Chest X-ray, PA view. Patient: 40 years old, sex M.
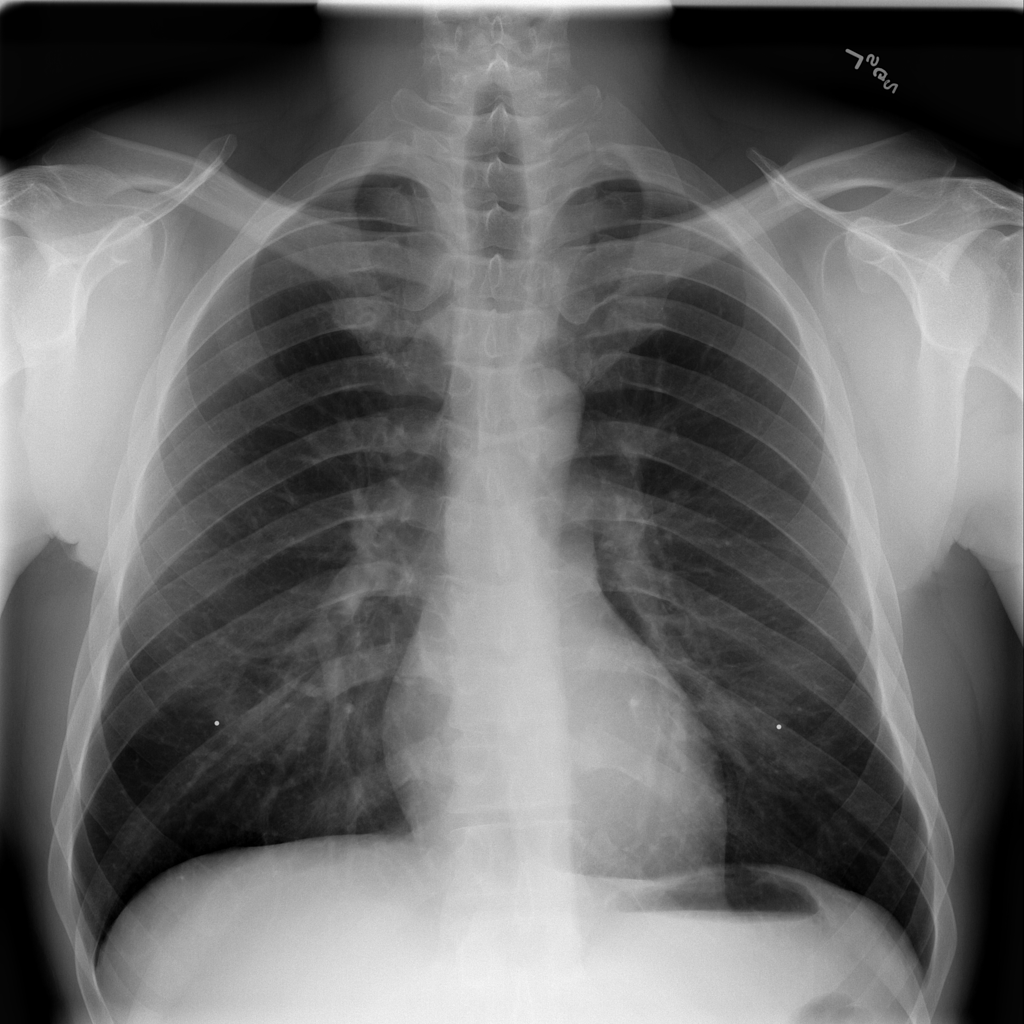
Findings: No Finding